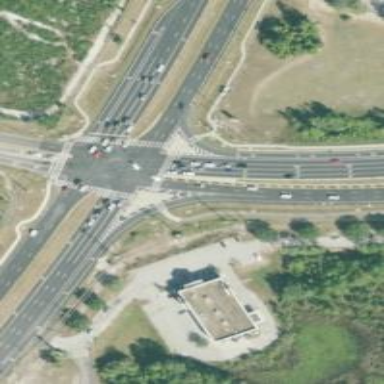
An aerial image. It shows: Marked road crossing.